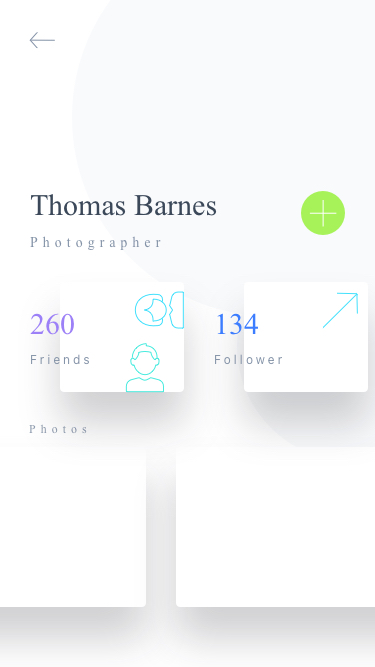
Text in this UI design:
Photos
260
Friends
134
Follower
Photographer
Thomas Barnes